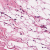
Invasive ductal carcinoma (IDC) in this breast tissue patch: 0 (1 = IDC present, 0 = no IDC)